Question: I have a table like this .
I want to select random 10 non fancy suite_number
and random 10 fancy suite_number. Now am using two query to do this.
Can i do it with one query?
How select data from same table with different status in mysql?
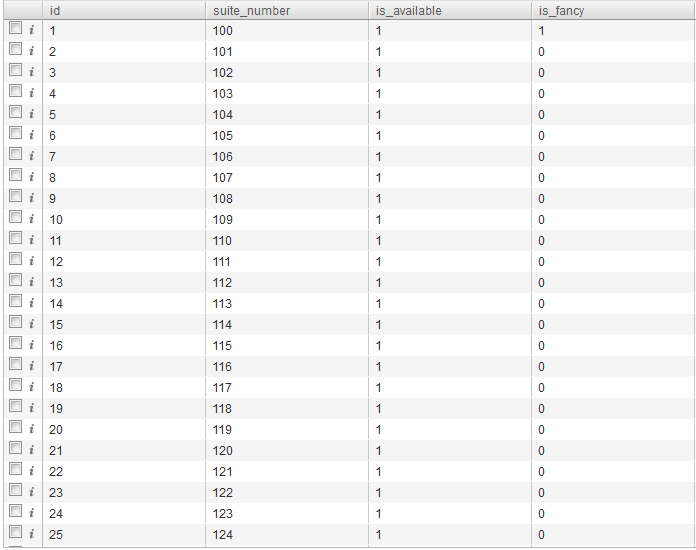
Answer: How about this:
'''
( SELECT suite_number
FROM tbl_name
WHERE is_fancy = 0
ORDER BY RAND()
LIMIT 10
) UNION ALL
( SELECT suite_number
FROM tbl_name
WHERE is_fancy = 1
ORDER BY RAND()
LIMIT 10)
ORDER BY RAND()
'''
The last line 'ORDER BY RAND()' is optional.